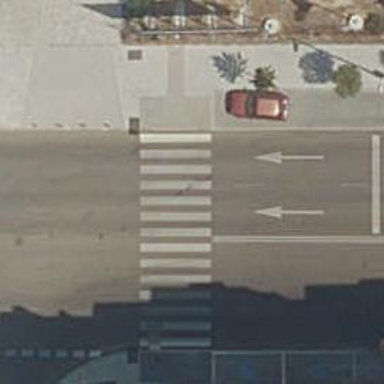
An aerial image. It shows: Uncontrolled crossing on the road.